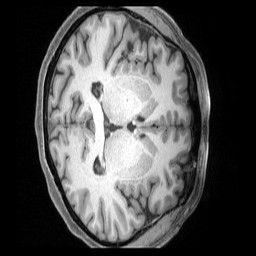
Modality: T1w
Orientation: axial
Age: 39
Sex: female
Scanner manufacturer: siemens
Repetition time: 2.4 s
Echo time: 0.00231 s